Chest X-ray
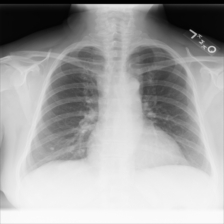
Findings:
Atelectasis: negative
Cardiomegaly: negative
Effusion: negative
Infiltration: negative
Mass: negative
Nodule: negative
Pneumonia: negative
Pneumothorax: negative
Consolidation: negative
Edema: negative
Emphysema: negative
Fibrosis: negative
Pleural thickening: negative
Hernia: negative